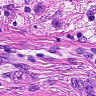
Metastatic tissue present: yes